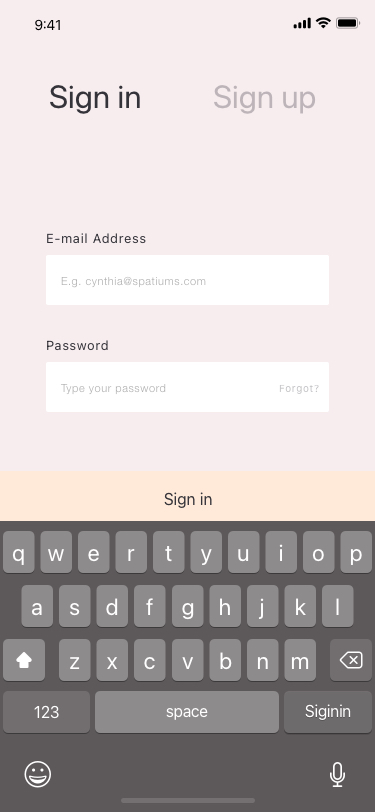
Text in this UI design:
Sign up
Sign in